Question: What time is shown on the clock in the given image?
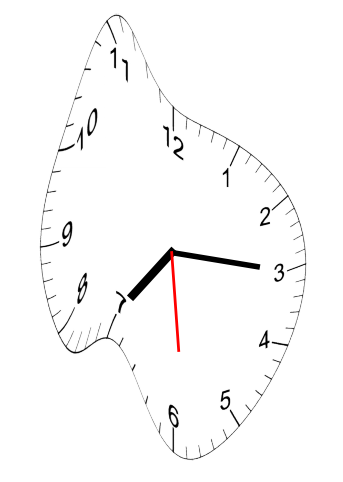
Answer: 07:15:29